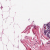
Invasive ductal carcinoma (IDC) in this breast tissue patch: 0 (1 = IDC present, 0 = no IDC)